Question: I am using the Microchip C18 compiler and on occurrence of an interrupt I am experiencing a quite long delay before the ISR code starts running.
As an experiment, this is in my main function:
'''
while(1)
{
LATAbits.LATA4 = 1;
LATAbits.LATA4 = 0;
}
'''
As interrupt handler I am using this code I copied from some example (I don't know why it's done this way):
'''
#pragma interrupt high_isr
void high_isr(void)
{
LATAbits.LATA4 = 1;
LATAbits.LATA4 = 1;
LATAbits.LATA4 = 0;
LATAbits.LATA4 = 1;
LATAbits.LATA4 = 1;
LATAbits.LATA4 = 0;
}
#pragma code high_vector=0x08
void interrupt_at_high_vector(void)
{
_asm GOTO high_isr _endasm
}
'''
I am receiving bytes via SPI and shortly after a byte is received, the main loop stops. Then a delay of 16.5 us follows before the ISR code starts running. That is 165 instruction cycles!

<URL>
I know there is some context saving associated with interrupts and that it's even worse with low priority interrupts. I have disabled and I am using only the high priority vector. Is 165 instructions a normal duration for context saving?
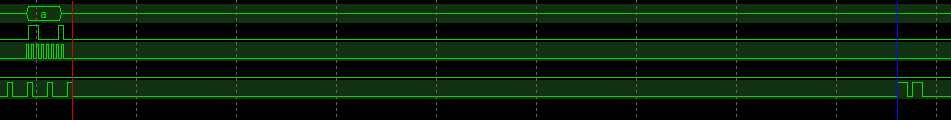
Answer: Under some circumstances interrupt overhead can be great as yours!
Take a look at <URL>.